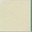
Piece: xx